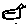
Label: bird